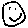
Label: smiley face